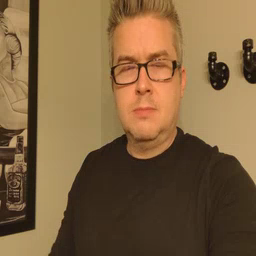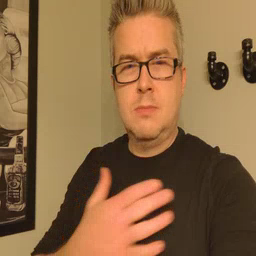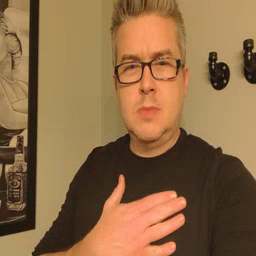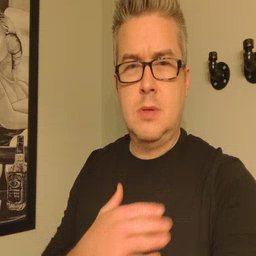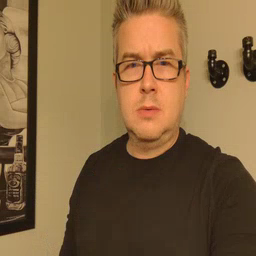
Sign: minemy